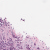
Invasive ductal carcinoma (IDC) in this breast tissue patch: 1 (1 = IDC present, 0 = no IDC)